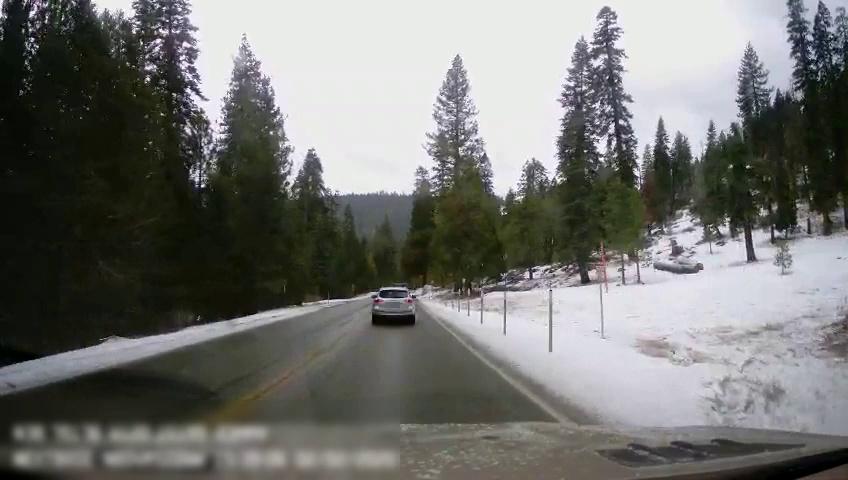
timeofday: Day
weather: Snowy
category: Drivable Space
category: Vehicles | Truck
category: Vehicles | SUV
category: Lanes | Current Lane
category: Lanes | Opposite Lane
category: Lanes | Current Lane